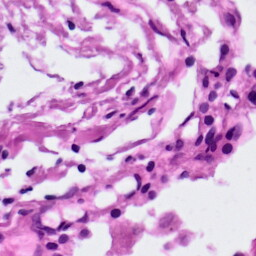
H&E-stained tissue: Lung